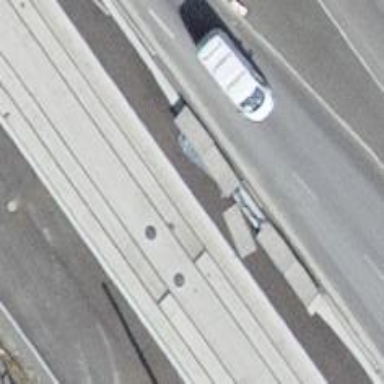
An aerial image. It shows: Public transport shelter.